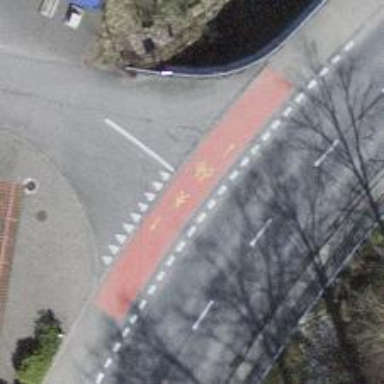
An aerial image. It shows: Uncontrolled crossing with surface markings on the road.